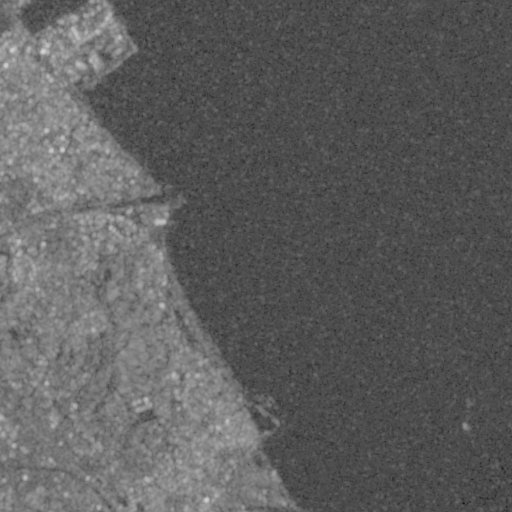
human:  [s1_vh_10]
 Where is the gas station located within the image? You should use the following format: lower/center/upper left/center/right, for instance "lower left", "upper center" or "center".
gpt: The gas station is located in the upper left of the image.
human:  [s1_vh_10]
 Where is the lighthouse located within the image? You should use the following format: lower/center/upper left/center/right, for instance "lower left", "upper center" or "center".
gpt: The lighthouse is located in the center of the image.
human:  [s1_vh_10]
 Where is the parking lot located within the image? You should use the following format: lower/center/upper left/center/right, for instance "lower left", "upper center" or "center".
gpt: There is no parking lot in the image.

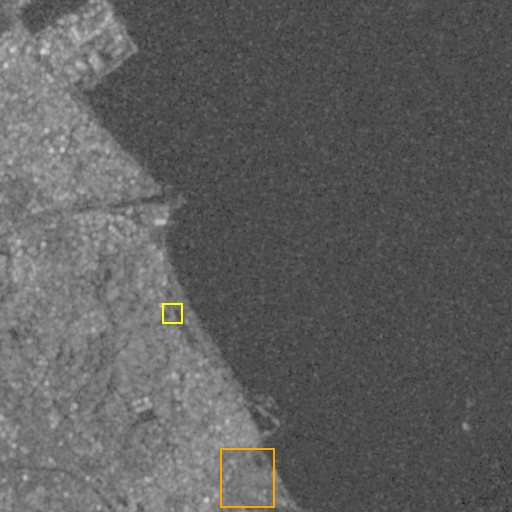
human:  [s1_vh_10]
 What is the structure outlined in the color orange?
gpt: The structure outlined in orange is a park.
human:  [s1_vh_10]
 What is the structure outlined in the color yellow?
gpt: The structure outlined in yellow is a parking lot.
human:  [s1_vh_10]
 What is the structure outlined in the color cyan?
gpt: There is no cyan outline.